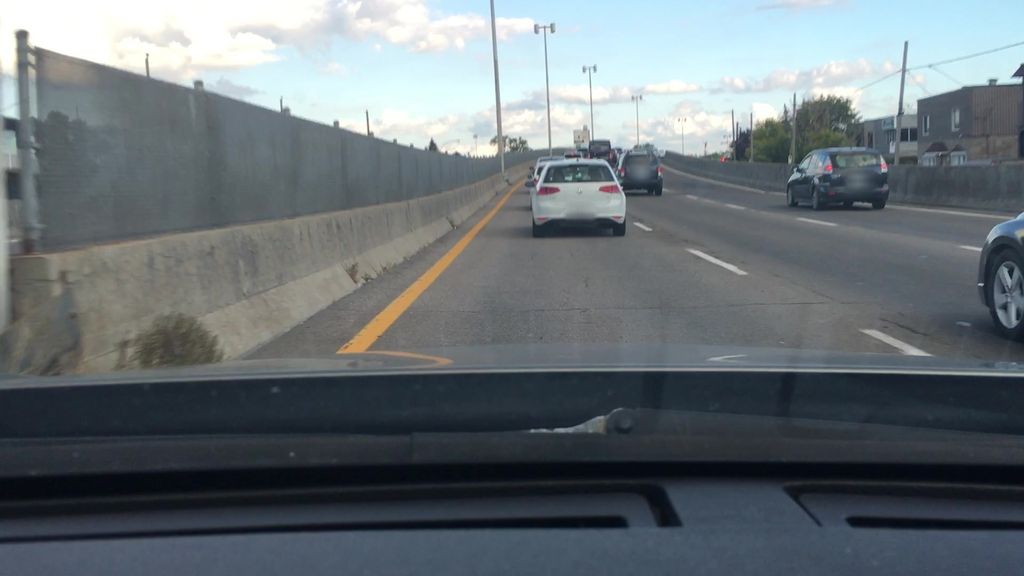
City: montreal